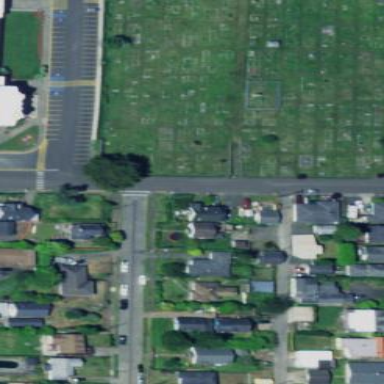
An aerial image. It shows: Cemetery.